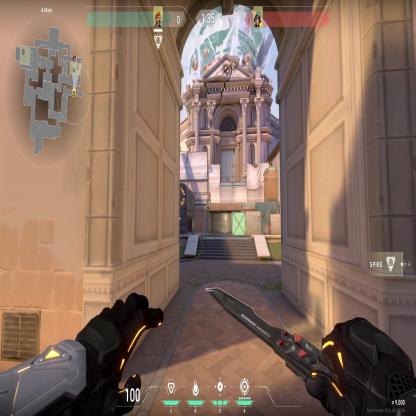
Label: enemy